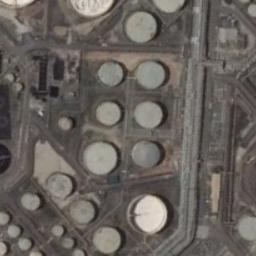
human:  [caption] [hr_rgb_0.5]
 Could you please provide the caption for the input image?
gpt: There are several roads of different lengths beside the storage tanks .

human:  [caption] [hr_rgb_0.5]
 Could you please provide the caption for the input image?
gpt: There are three white storage tanks and three silver storage tanks .

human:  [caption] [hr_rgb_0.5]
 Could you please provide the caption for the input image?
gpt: There are some white and silver storage tanks on the bare land .

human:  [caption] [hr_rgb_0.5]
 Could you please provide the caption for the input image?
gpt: There are many neatly arranged storage tanks and many pipelines in the factory, And there are large lawns in the factory .

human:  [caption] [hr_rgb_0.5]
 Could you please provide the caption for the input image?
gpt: There are many storage tanks of different sizes .